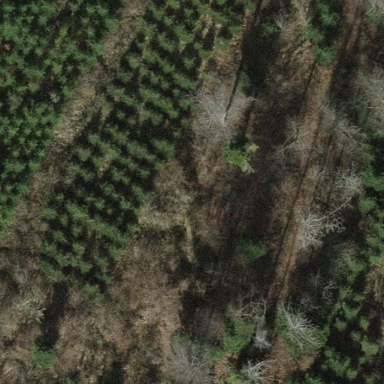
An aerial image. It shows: Forest area.